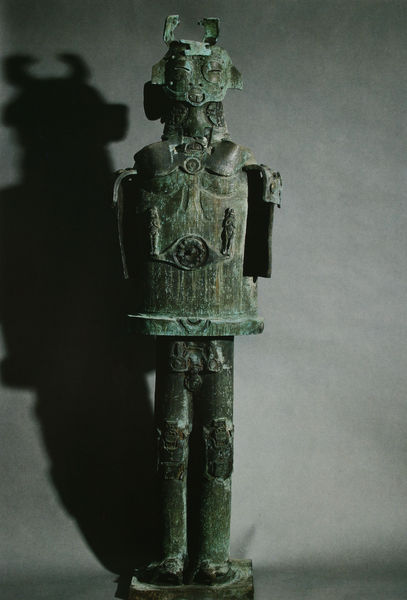
Titel: L'age du bronze, Das Bronzezeitalter
Künstler: Roberto Matta
Standort: Paris
Institution: Privatsammlung
Schlagwörter: mann, schatten, grün, grau, nase, wand, arme, augen, sockel, stein, figur, skulptur, statue, beine, metall, bronze, foto, asien, soldat, helm, rüstung, china, brustpanzer, krieger, hörner, totem, statisch, samurai, grünspan, beinschienen